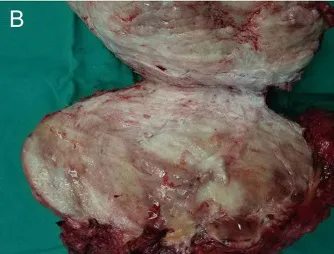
Surgical specimen of the right abdominal mass. (B) Cross-sectional view of the surgical specimen. The mass was large (30 cm x 24 cm x 15 cm in size), and the section was presented as fibrous tissue interleaving.
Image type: medical_photograph (other_medical_photograph)